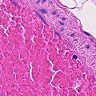
Metastatic tissue present: no